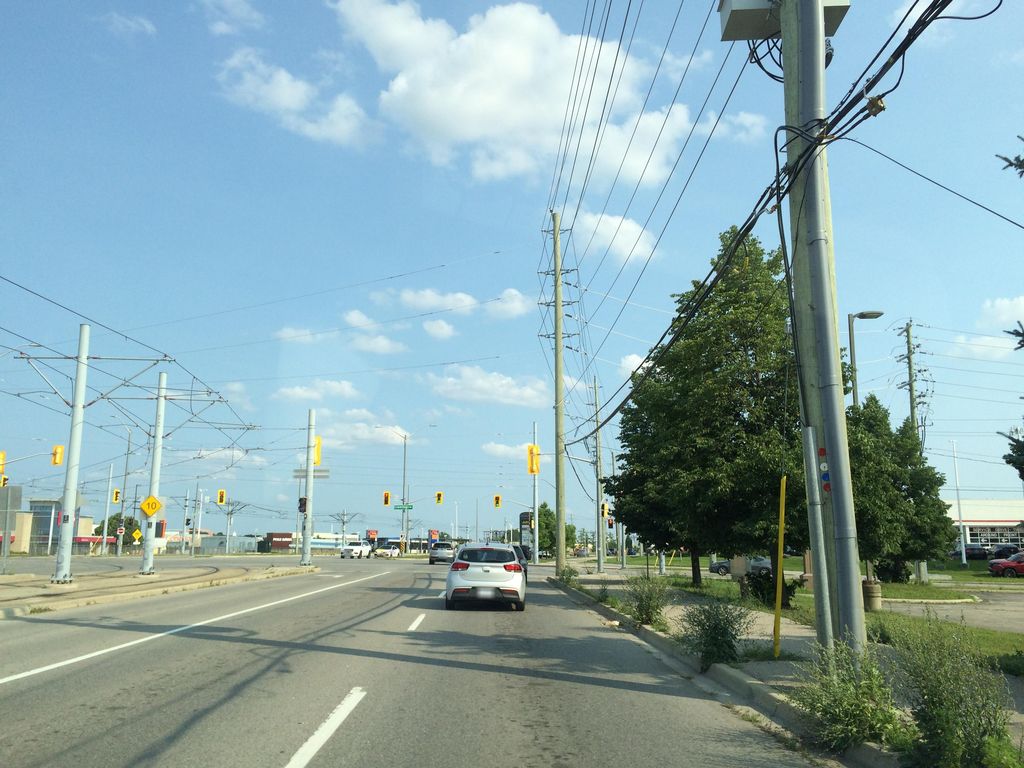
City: kitchener-waterloo